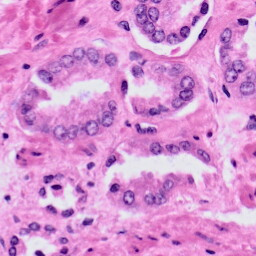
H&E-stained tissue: Prostate